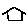
Label: house